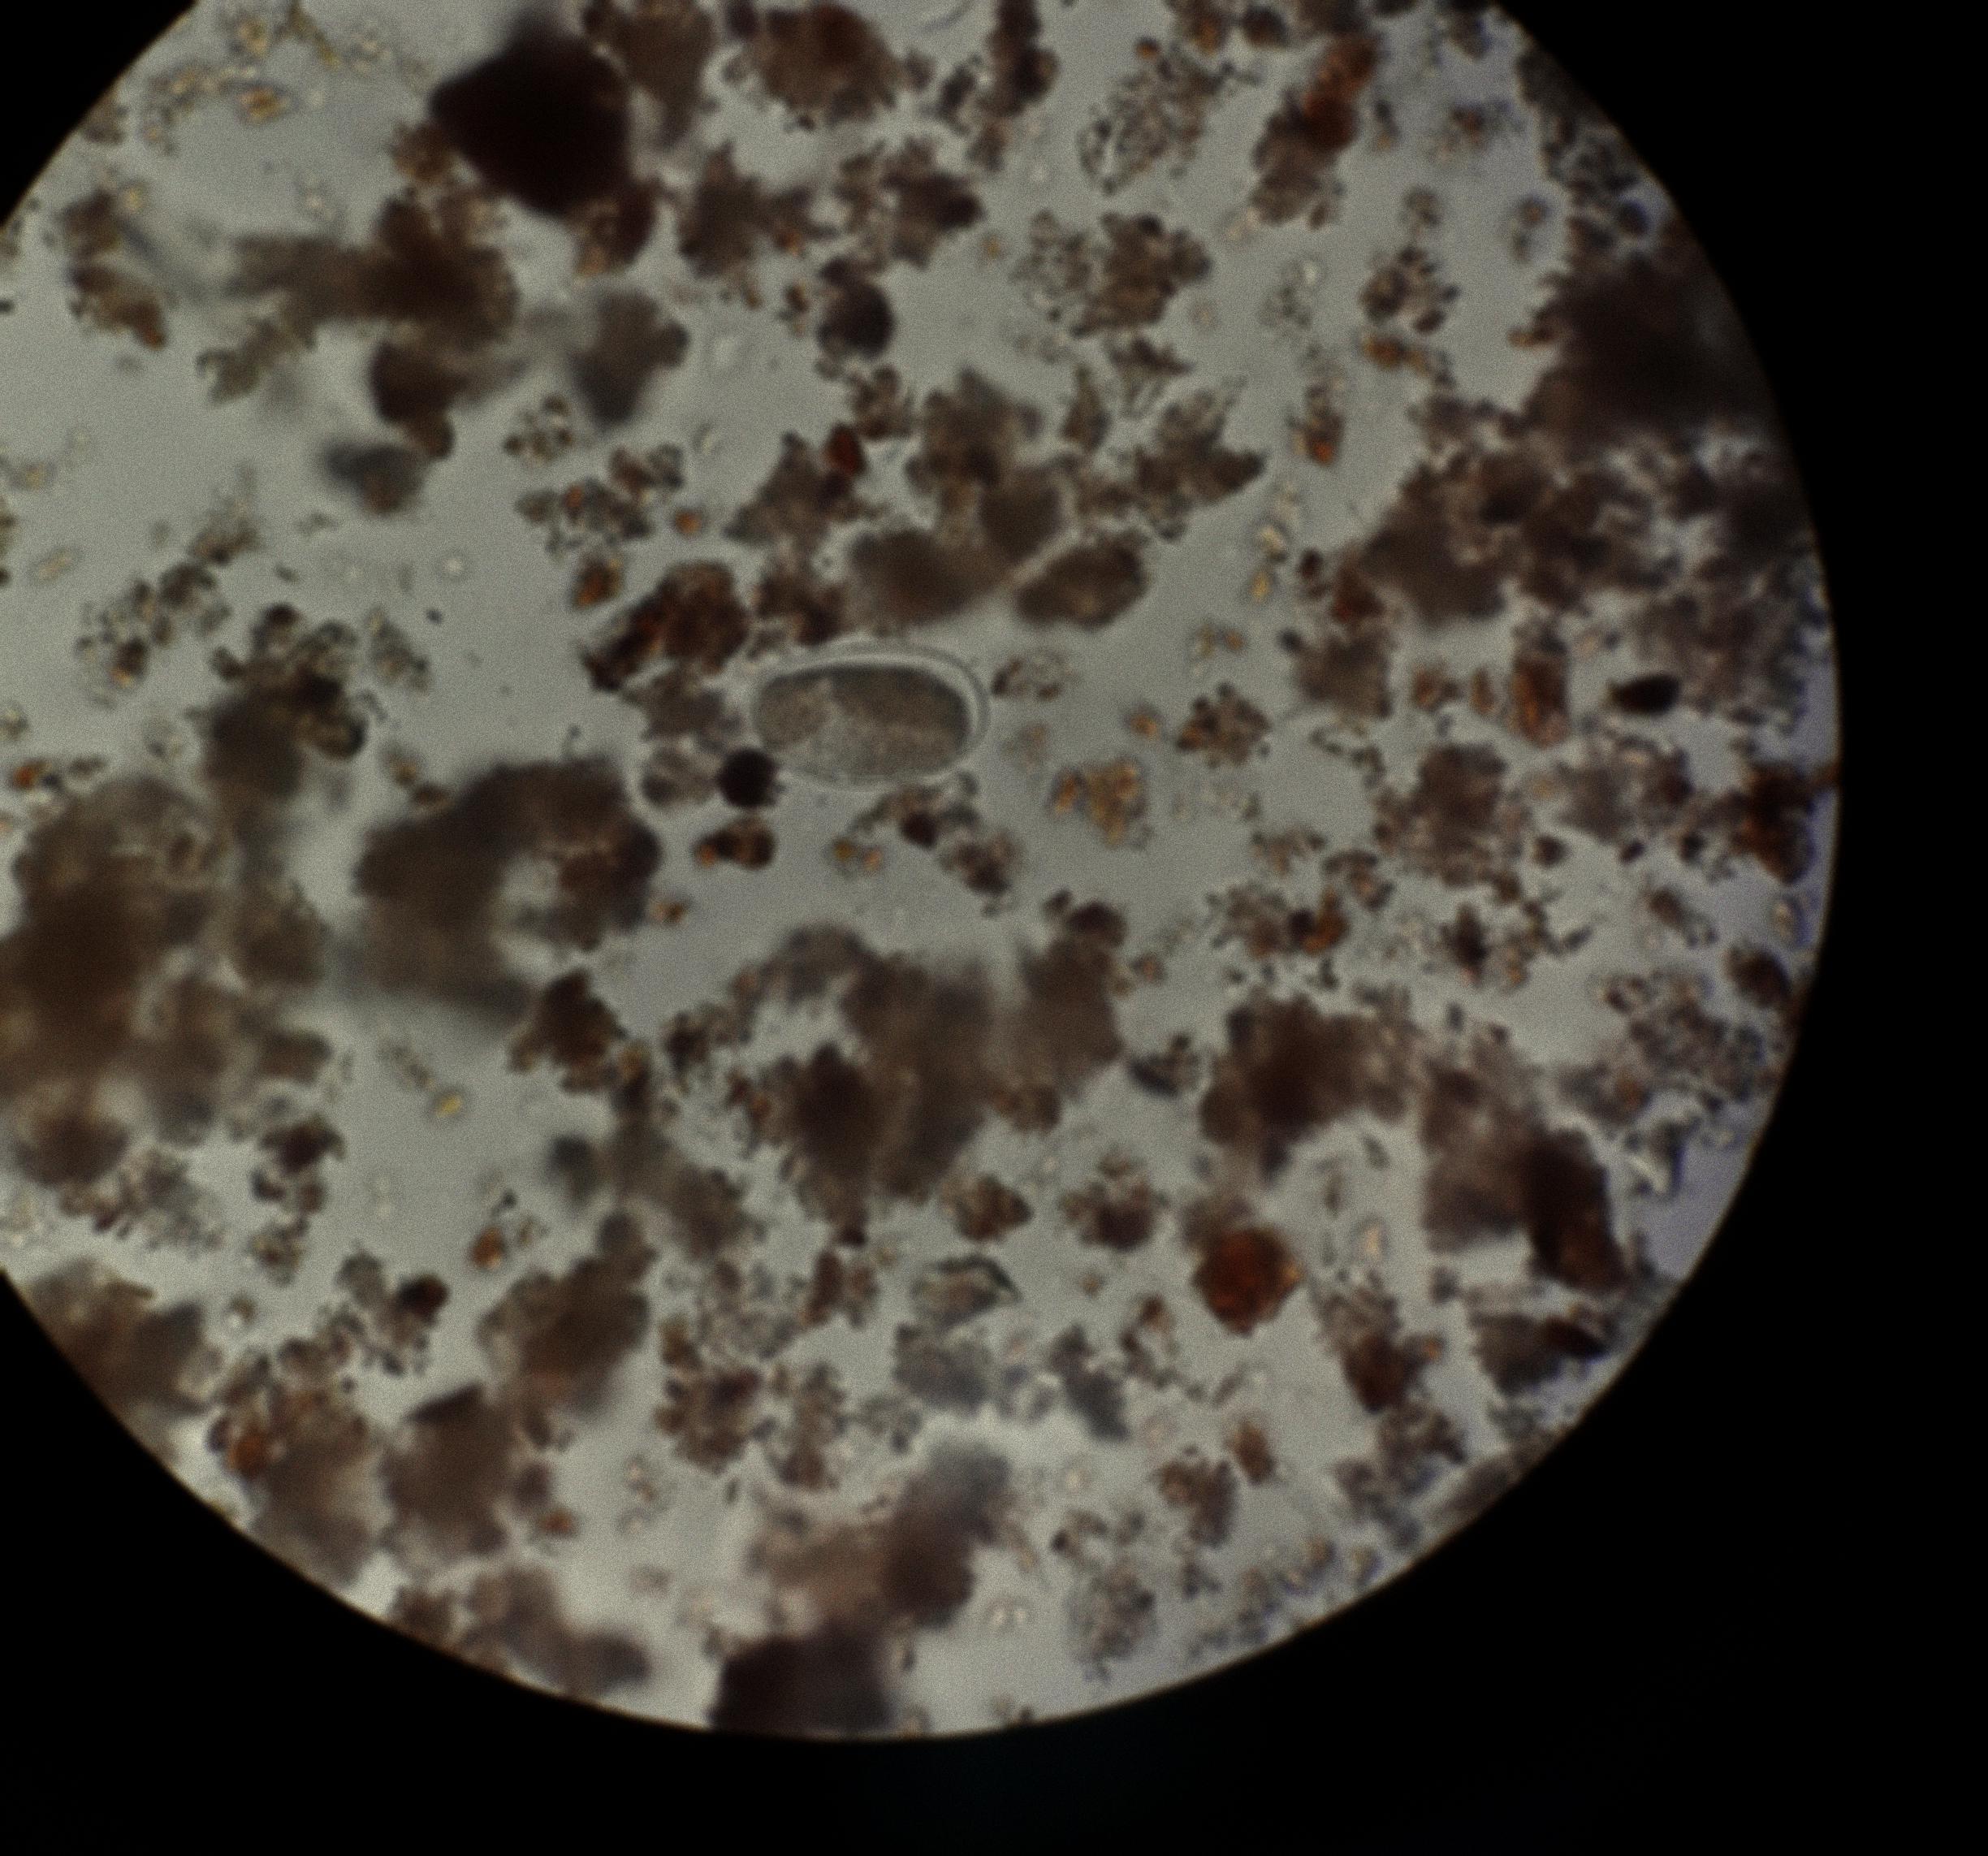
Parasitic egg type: Hookworm egg